Question: I use Androids 'LinearLayout' for each device's different resolution. This way I solve vertical layout problem different resolution.
But I can't solve horizontal layout problem. Ihis is my layout. I want build layout like this.

In this case I use margin left / right but this is not work on different resolution. How to place 'TextView' relate on resolution?
'''
<?xml version="1.0" encoding="utf-8"?>
<LinearLayout xmlns:android="http://schemas.android.com/apk/res/android"
android:id="@+id/LinearLayout1"
android:layout_width="match_parent"
android:layout_height="match_parent"
android:background="@drawable/background"
android:orientation="vertical" >
<TextView
android:id="@+id/titleView"
android:layout_width="match_parent"
android:layout_height="match_parent"
android:layout_weight="9"
android:gravity="center"
android:text="TextView"
android:textColor="#5a5856"
android:textSize="35sp" />
<TextView
android:id="@+id/wordDafinitionView"
android:layout_width="match_parent"
android:layout_height="match_parent"
android:layout_weight="3"
android:textSize="17sp"
android:layout_marginLeft="25dp"
android:layout_marginRight="30dp"
android:text="TextView"
android:textColor="#5a5856" />
<TextView
android:id="@+id/TextView01"
android:layout_width="match_parent"
android:layout_height="match_parent"
android:layout_weight="9"
android:gravity="center"
android:text="TextView"
android:textColor="#5a5856"
android:textSize="35sp" />
</LinearLayout>
'''
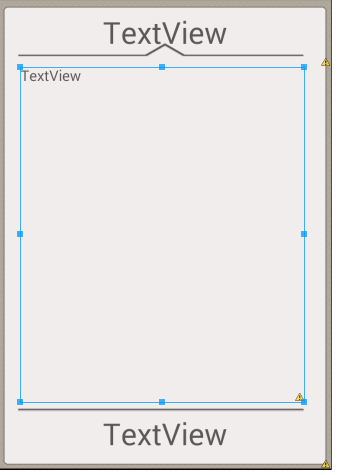
Answer: One solution is you can read the screen sizes with
'''
DisplayMetrics metrics = getResources().getDisplayMetrics();
int width = metrics.widthPixels;
int height = metrics.heightPixels;
'''
and check different device screen sizes,
'''
if((metrics.heightPixels/metrics.density) >= 700)
{
Log.e(" 10 inch Tab", " 10 inch Tab");
}
else if((metrics.heightPixels/metrics.density) >= 550)
{
Log.e(" 7 inch Tab", " 7 inch Tab");
}
else if((metrics.heightPixels/metrics.density) >= 400)
{
Log.e(" 5 inch Tab / Mobile", " 5 inch Tab / Mobile");
}
else
{
Log.e("All other mobile devices", "All mobile other devices");
}
'''
and then set the width of your TextView accordingly.